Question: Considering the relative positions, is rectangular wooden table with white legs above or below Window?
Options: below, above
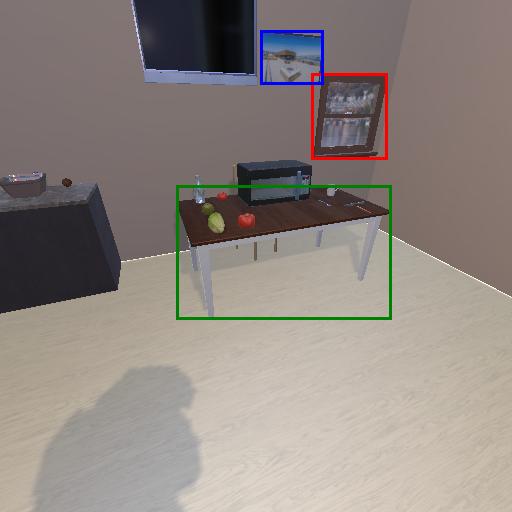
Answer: below